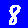
Digit: 8